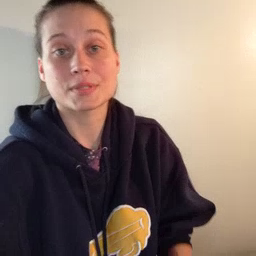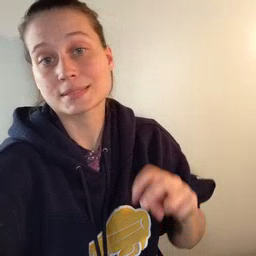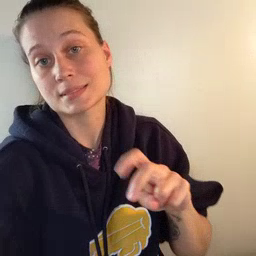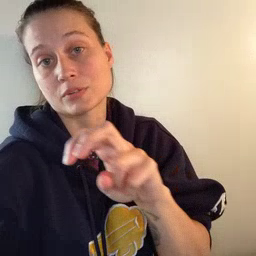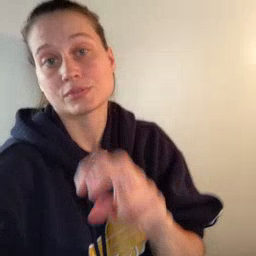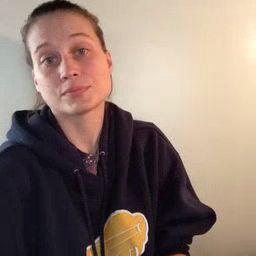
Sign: stairs